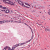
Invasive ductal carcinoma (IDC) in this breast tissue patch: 1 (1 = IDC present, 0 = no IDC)